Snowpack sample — Buffalo Mountain, Silverthorne, Colorado, USA (2/22/26, 2:02 PM MST)
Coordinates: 39.622, -106.113
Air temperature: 33 °F
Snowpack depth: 63 cm
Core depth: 30 cm
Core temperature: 24.8 °F
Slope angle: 11°, slope face: 116°
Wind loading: low
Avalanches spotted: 0
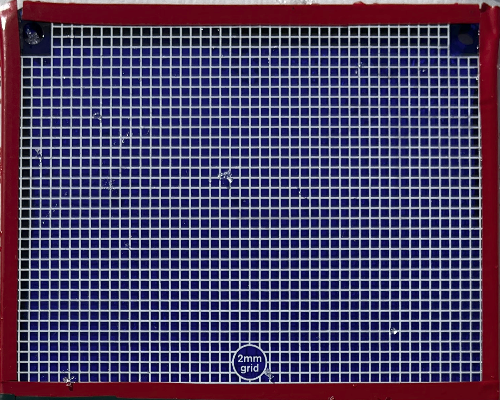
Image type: profile
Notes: In a firebreak similar to site 1, minimal wind loading with no spotted avalanches (not many faces in view though)